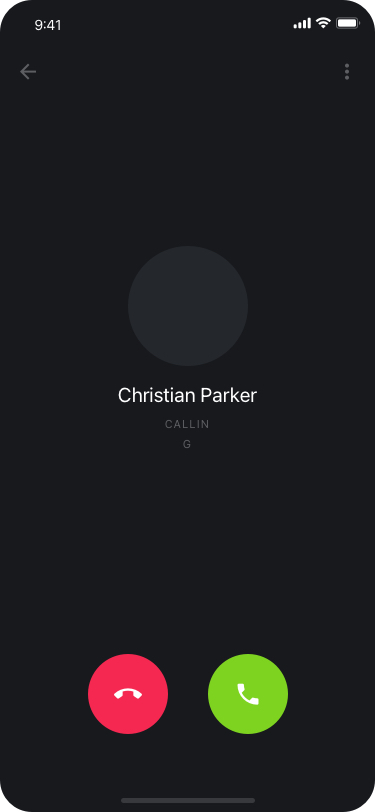
Text in this UI design:
Christian Parker
CALLING